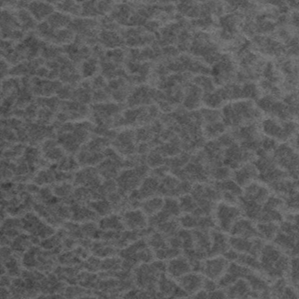
Label: frost